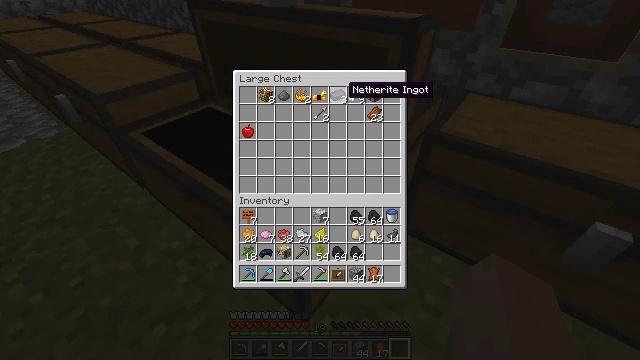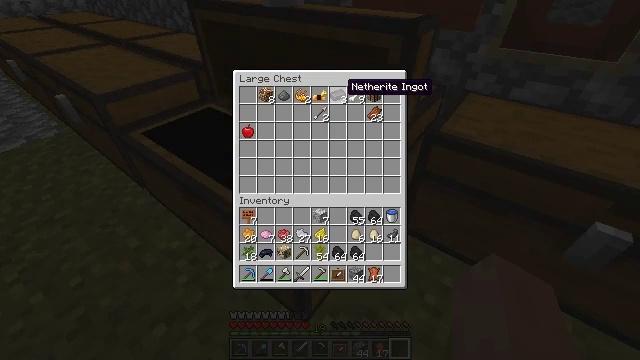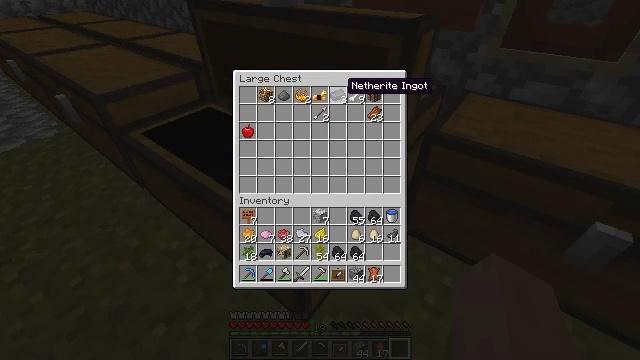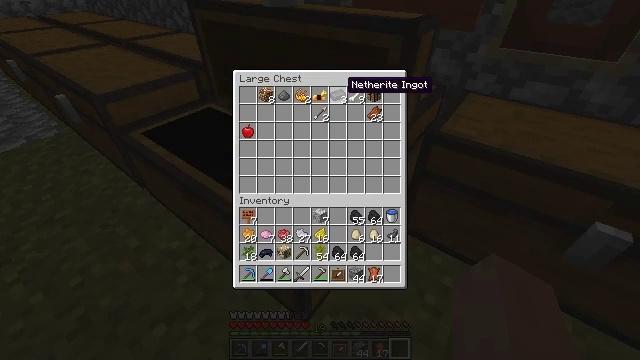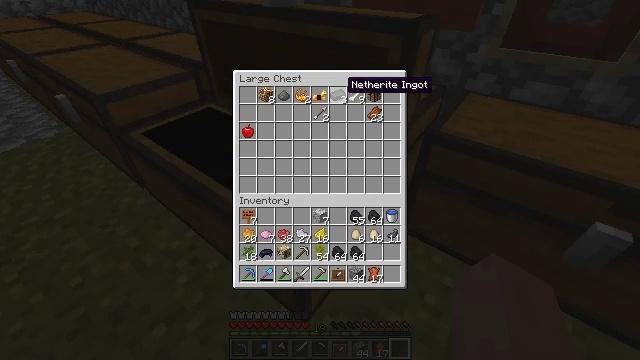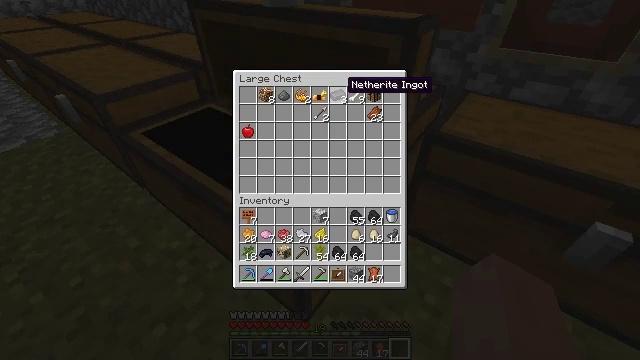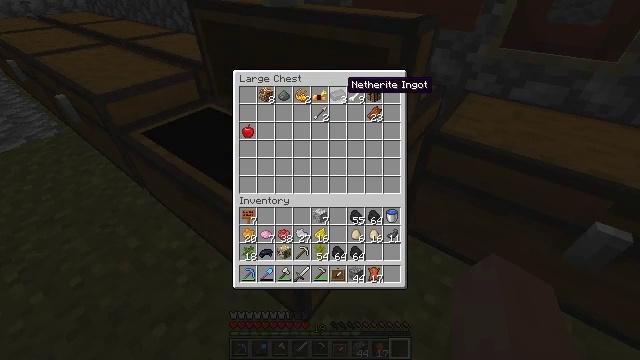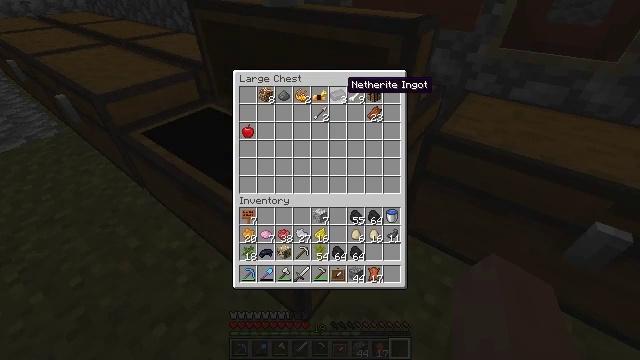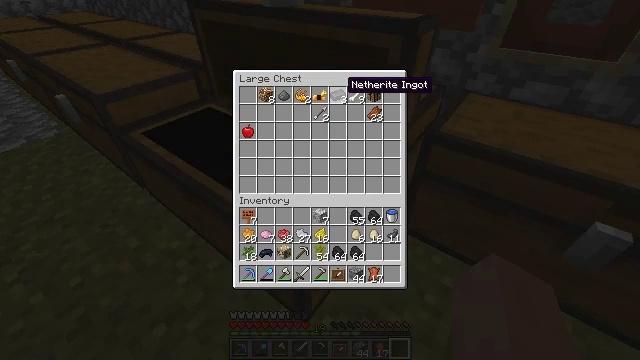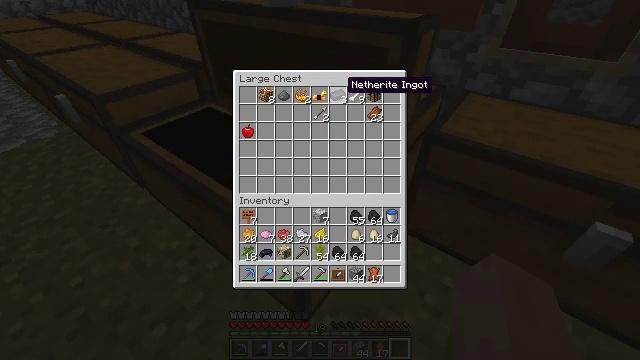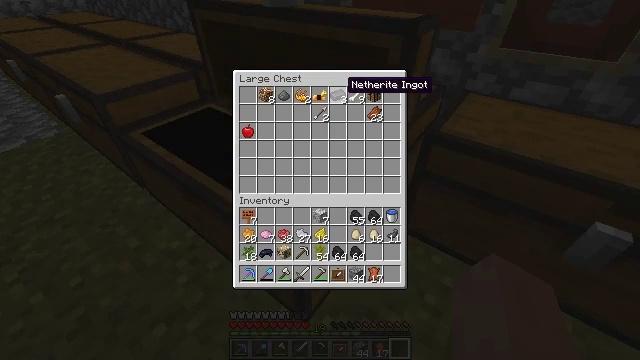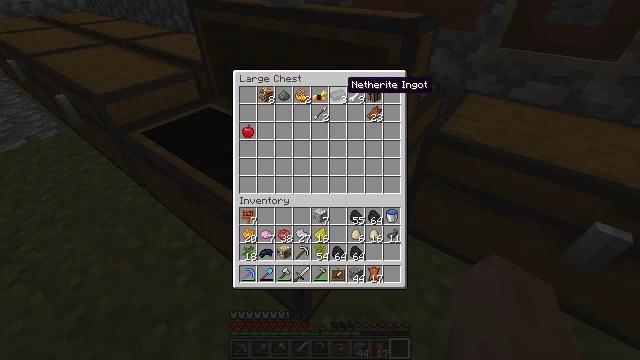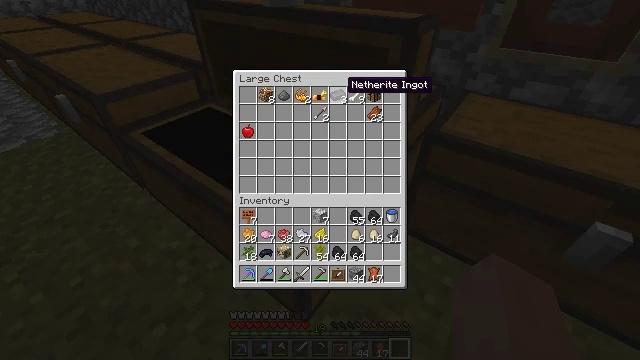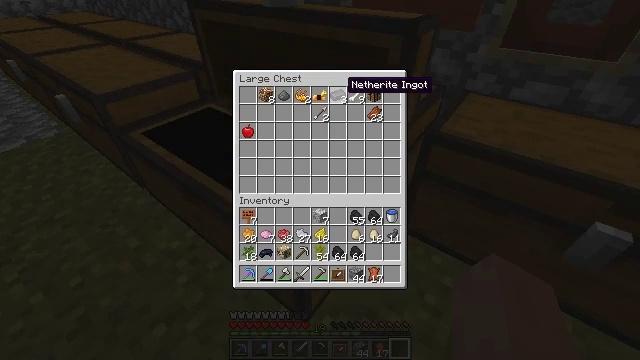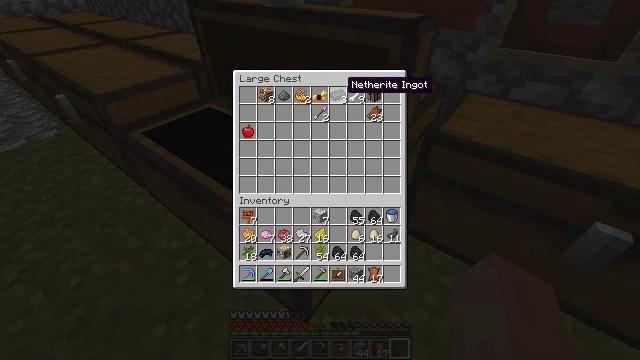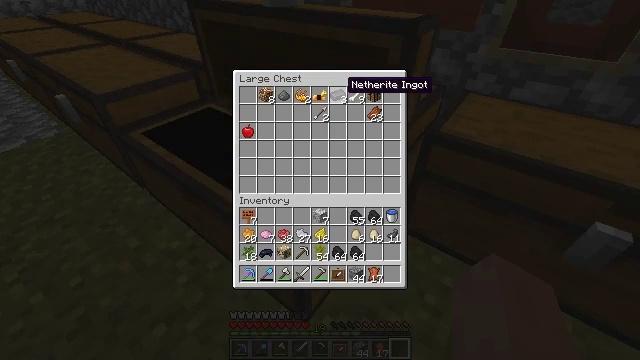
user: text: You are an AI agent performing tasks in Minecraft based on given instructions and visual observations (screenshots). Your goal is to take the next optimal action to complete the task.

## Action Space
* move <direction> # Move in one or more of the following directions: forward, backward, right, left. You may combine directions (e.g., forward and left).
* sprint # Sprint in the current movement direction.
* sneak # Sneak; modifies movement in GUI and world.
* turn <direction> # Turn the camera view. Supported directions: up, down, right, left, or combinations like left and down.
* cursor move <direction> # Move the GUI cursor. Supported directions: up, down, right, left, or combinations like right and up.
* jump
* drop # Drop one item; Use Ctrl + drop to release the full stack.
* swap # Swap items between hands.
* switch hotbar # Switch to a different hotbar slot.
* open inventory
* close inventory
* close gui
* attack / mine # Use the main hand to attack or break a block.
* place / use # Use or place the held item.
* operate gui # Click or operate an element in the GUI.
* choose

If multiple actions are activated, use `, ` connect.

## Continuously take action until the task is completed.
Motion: motion action
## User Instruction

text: Remove the acacia wall sign with a hit.
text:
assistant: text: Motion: no_op
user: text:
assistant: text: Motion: no_op
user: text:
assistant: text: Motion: no_op
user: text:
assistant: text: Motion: no_op
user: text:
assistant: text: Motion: no_op
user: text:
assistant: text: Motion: no_op
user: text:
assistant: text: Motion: no_op
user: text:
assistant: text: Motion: no_op
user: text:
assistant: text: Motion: no_op
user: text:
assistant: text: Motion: no_op
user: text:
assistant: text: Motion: no_op
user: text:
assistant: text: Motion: no_op
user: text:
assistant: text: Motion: no_op
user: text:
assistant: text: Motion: no_op
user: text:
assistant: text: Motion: no_op
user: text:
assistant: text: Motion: no_op
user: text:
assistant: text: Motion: close gui
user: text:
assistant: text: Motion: no_op
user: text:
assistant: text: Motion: no_op
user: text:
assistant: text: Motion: turn right and up
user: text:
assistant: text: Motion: turn right and up
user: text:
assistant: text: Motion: turn up
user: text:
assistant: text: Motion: no_op
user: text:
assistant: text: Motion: no_op
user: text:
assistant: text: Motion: no_op
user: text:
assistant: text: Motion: no_op
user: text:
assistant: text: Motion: no_op
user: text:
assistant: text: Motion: no_op
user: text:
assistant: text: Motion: no_op
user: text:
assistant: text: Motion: no_op